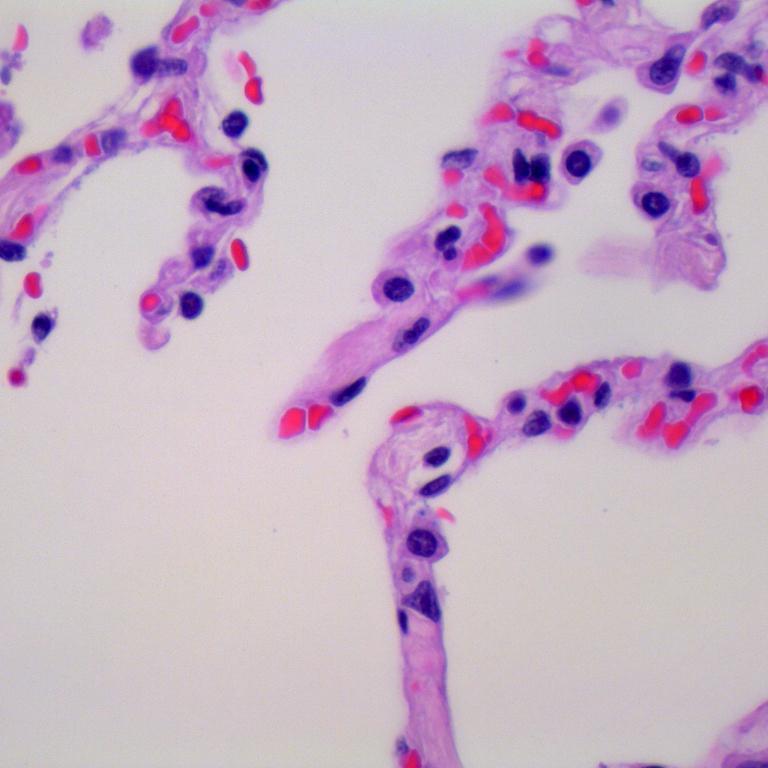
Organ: lung
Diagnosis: benign